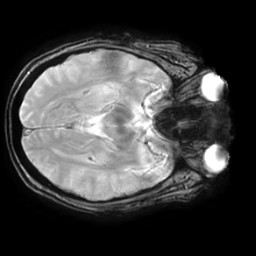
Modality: T2starw
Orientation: axial
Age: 60
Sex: male
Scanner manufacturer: ge
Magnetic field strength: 3 T
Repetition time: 0.65 s
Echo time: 0.02 s